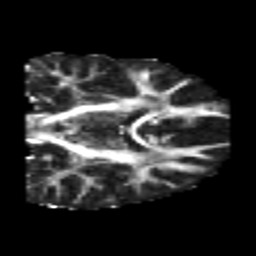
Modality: FA
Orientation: coronal
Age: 22
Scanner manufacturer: philips
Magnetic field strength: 3 T
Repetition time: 8.584 s
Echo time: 0.1268 s